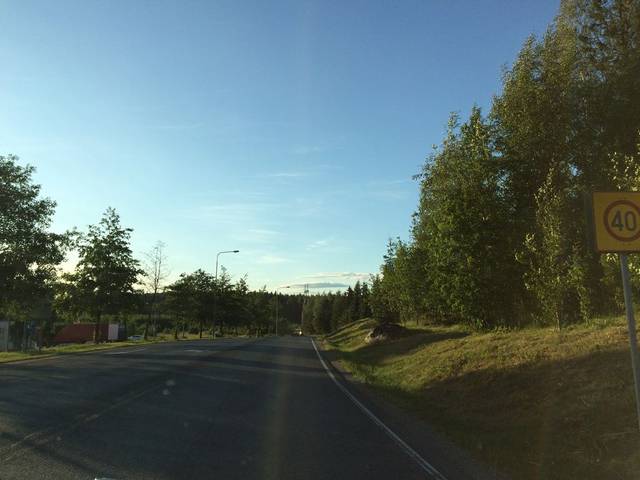
Region: Finland
Coordinates: 60.752, 24.738